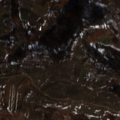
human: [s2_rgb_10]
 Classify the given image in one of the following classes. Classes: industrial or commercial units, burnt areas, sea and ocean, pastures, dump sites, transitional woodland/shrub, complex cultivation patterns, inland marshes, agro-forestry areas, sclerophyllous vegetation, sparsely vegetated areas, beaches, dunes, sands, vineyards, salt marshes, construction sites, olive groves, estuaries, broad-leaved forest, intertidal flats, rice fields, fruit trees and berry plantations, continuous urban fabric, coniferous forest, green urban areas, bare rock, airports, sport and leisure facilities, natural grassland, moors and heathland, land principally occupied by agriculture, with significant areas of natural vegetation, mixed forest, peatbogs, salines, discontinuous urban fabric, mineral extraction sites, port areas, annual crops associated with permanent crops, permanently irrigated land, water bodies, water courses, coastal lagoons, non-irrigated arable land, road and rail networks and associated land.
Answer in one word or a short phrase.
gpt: pastures, complex cultivation patterns, land principally occupied by agriculture, with significant areas of natural vegetation, broad-leaved forest